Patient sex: M
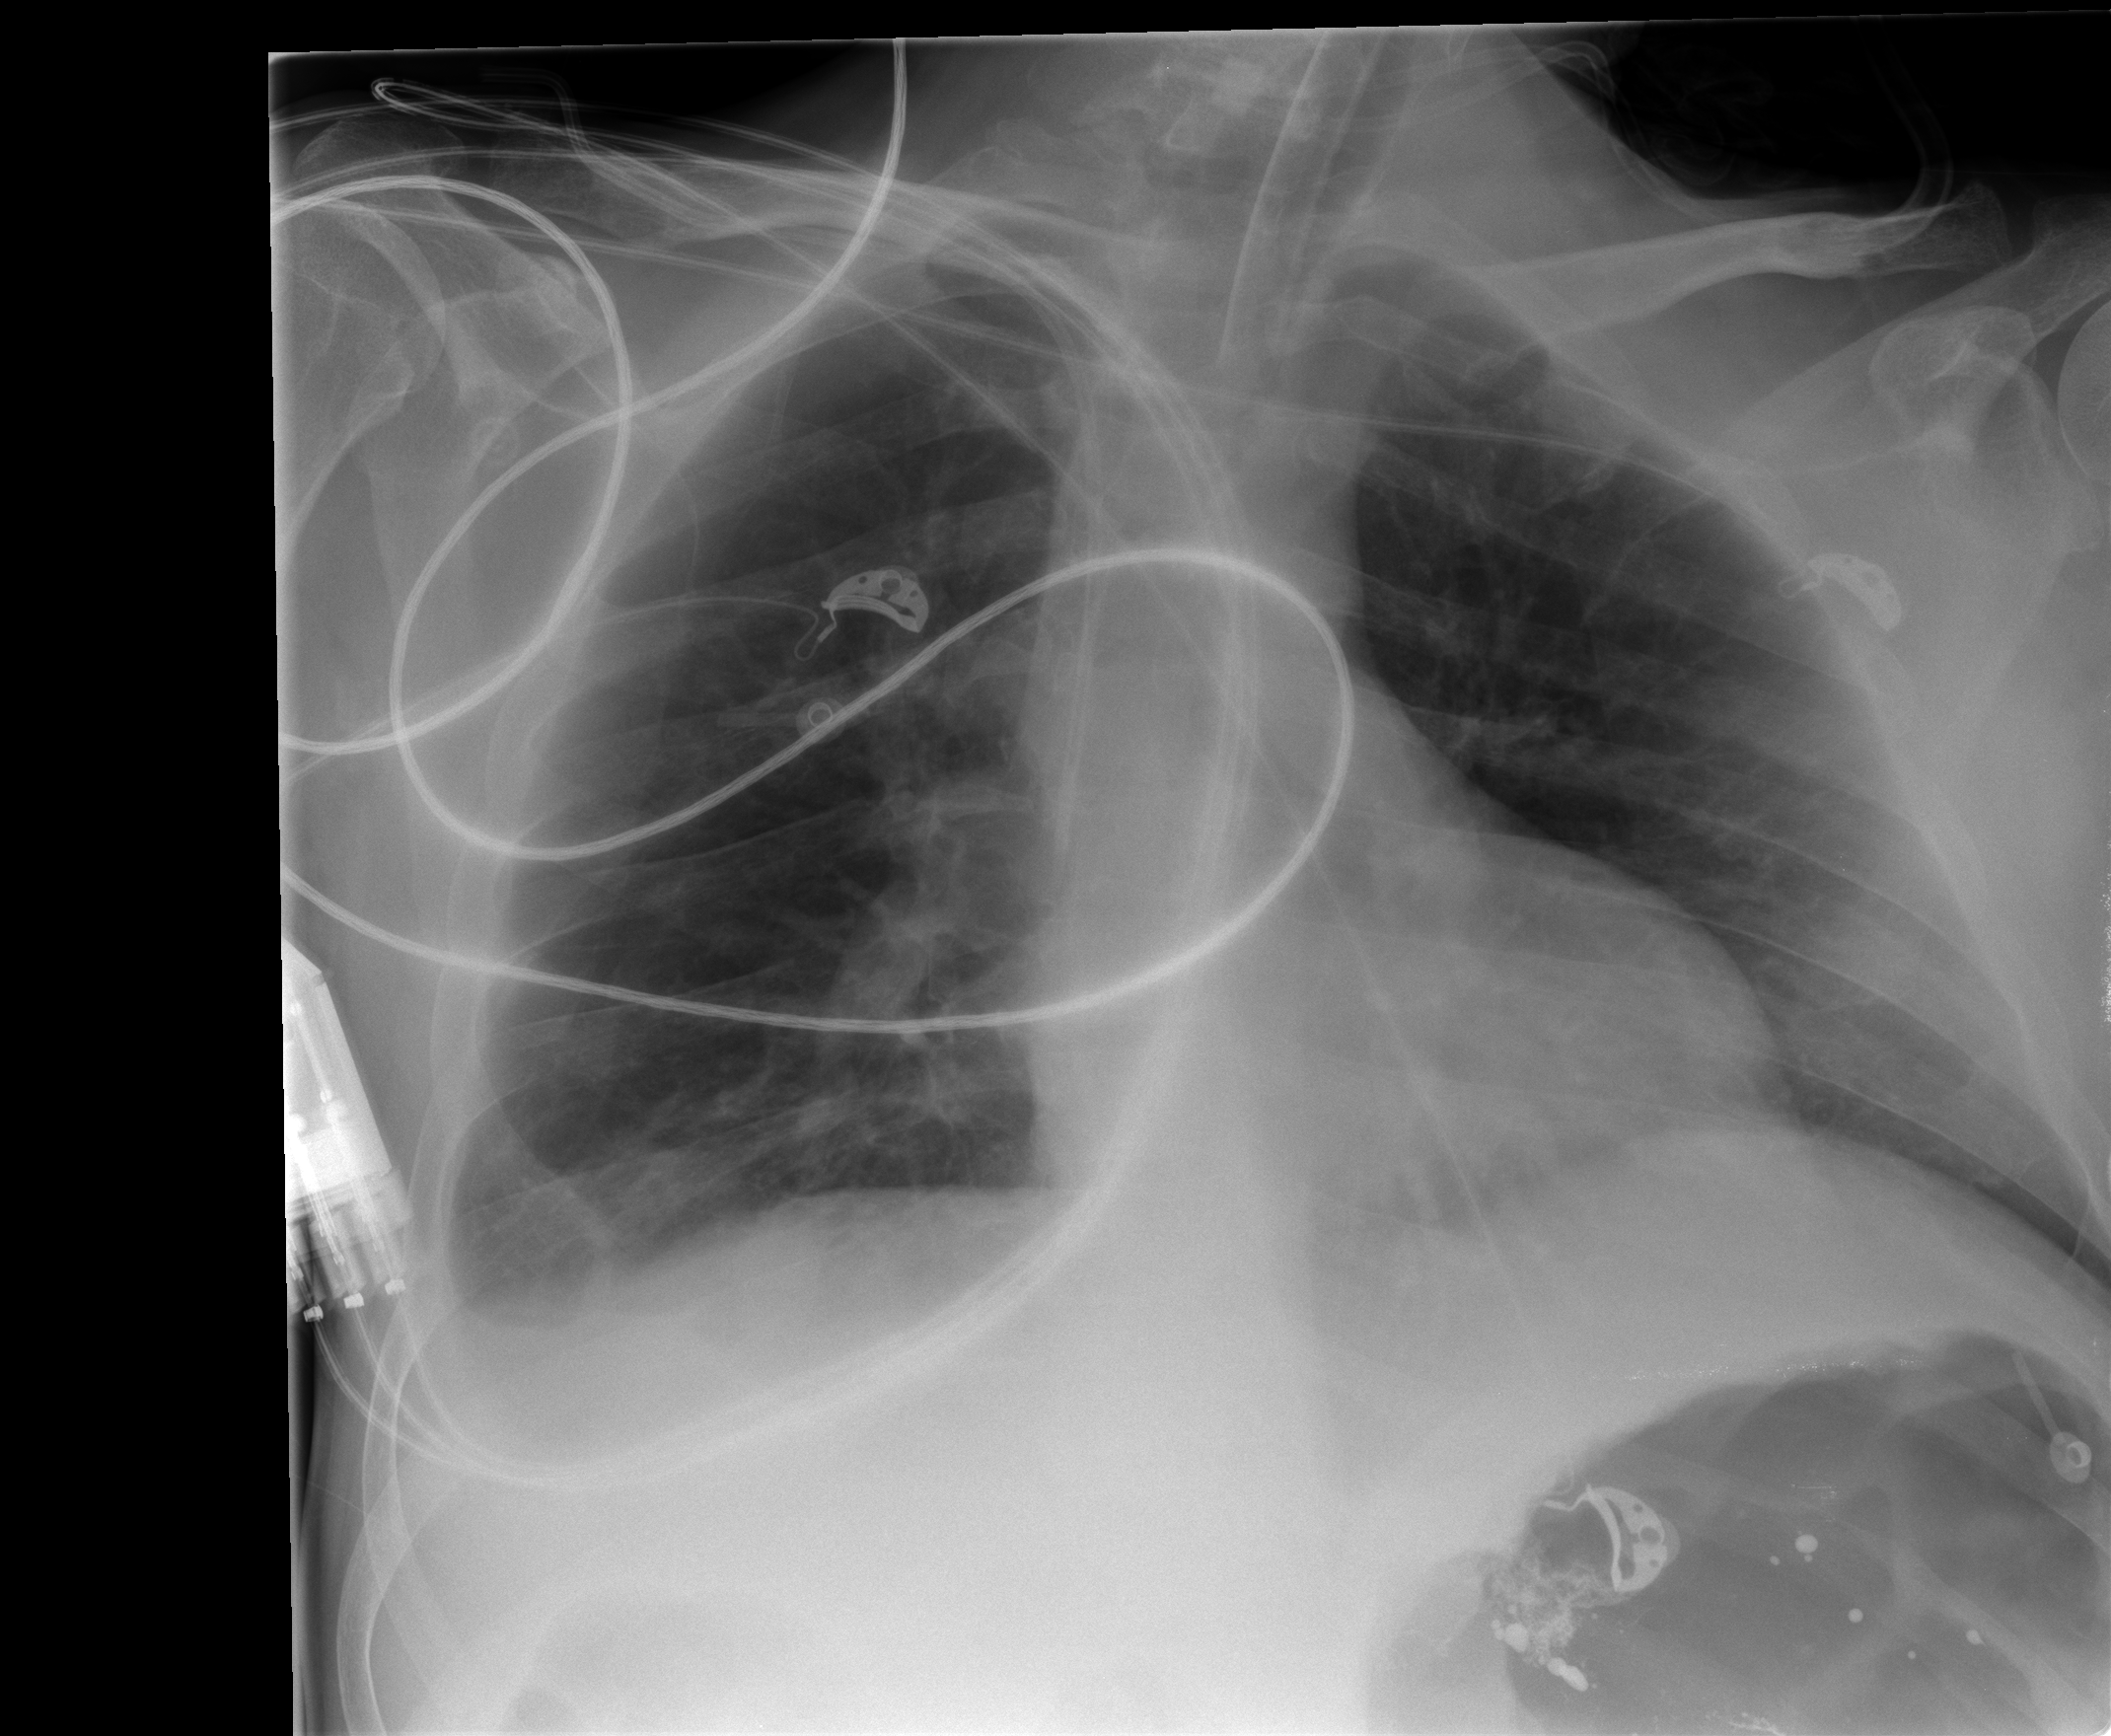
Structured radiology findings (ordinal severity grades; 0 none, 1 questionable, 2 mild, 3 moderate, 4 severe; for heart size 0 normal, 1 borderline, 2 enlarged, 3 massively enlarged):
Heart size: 0
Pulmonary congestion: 0
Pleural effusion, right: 2
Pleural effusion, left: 0
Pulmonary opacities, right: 0
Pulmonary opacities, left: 0
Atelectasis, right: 2
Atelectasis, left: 0